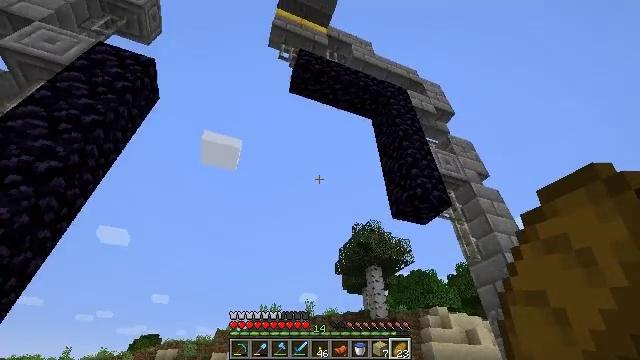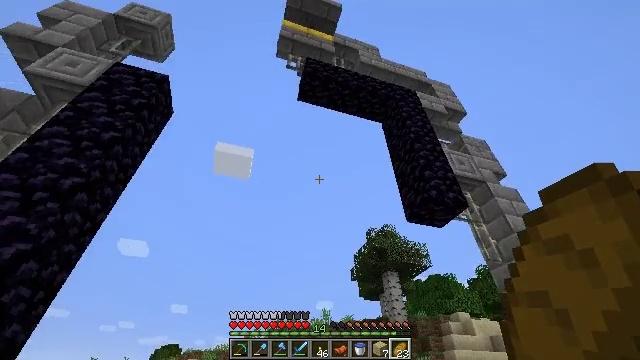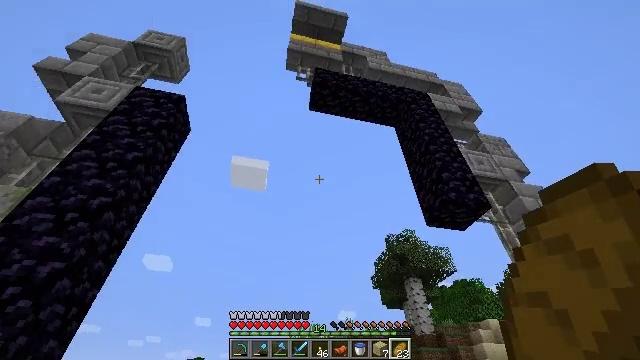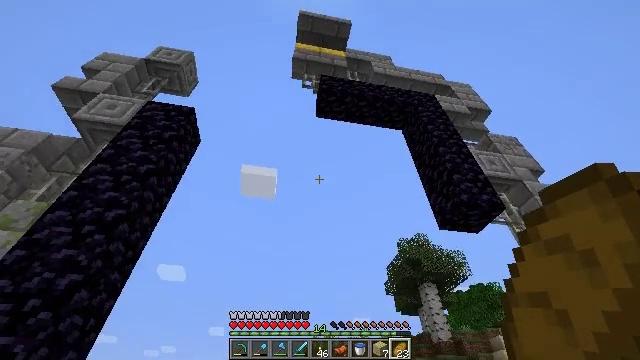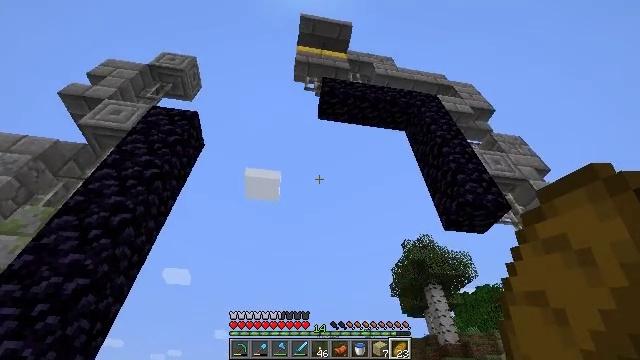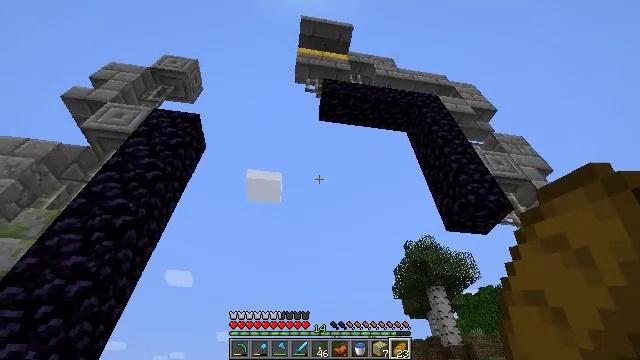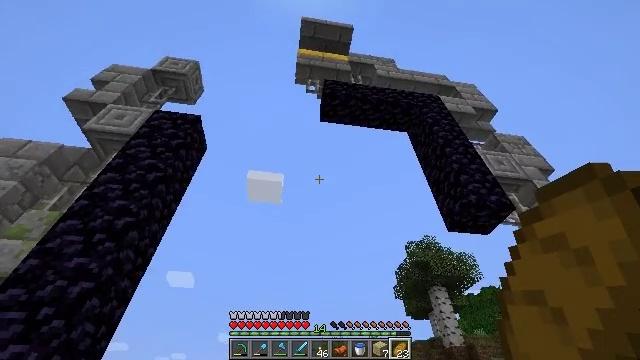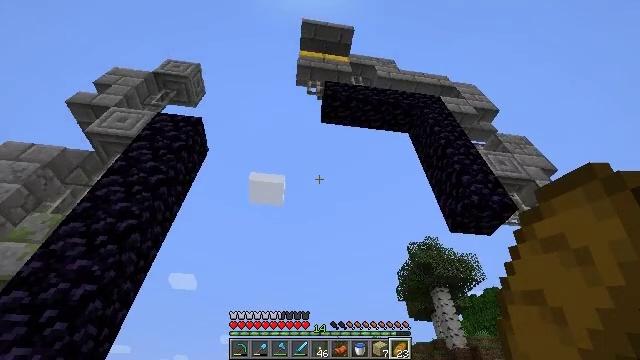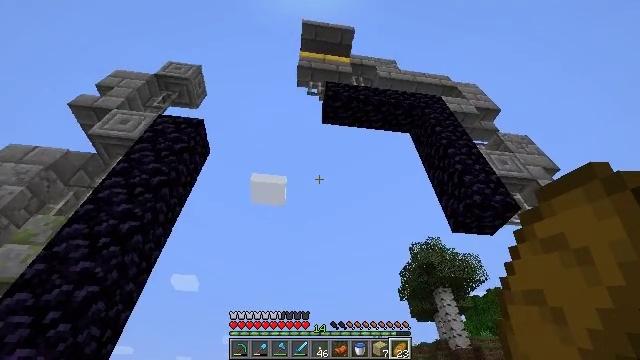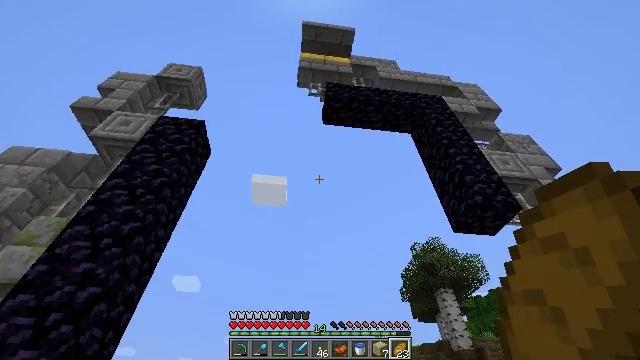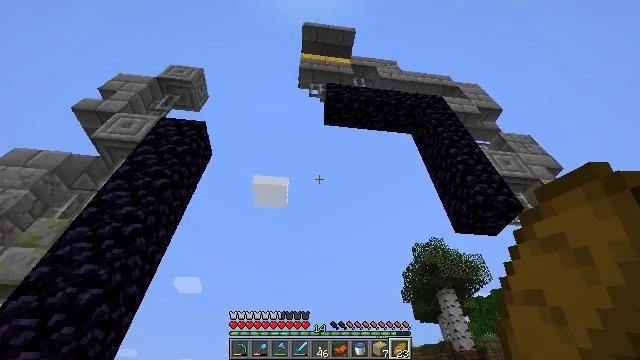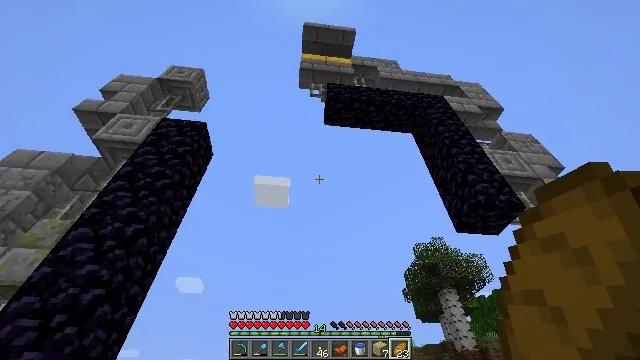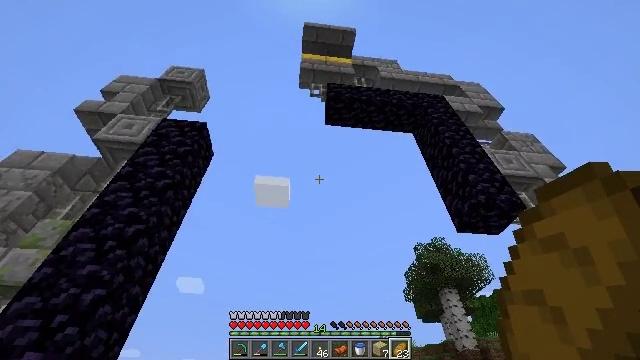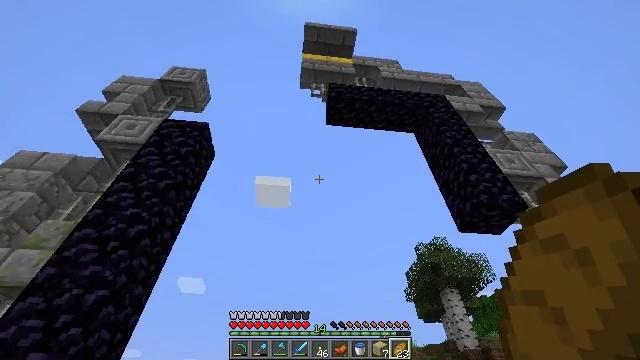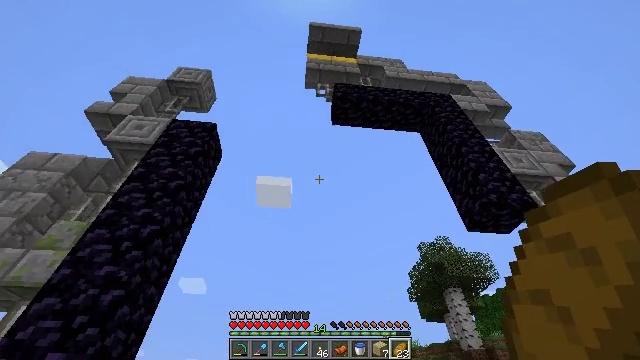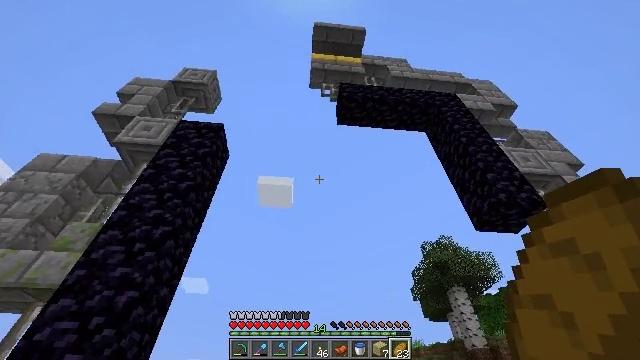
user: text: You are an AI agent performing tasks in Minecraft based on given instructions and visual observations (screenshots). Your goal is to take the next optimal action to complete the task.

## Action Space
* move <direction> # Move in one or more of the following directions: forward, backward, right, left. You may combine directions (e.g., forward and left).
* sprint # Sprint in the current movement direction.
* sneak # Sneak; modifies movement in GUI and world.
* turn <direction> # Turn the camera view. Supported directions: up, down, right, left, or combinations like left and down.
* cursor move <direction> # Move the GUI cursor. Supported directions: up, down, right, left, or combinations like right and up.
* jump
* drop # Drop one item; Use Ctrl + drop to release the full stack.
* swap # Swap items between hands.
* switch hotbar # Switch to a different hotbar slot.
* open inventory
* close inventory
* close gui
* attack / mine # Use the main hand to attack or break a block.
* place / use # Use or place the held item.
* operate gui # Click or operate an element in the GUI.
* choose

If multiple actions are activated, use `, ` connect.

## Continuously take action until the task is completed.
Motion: motion action
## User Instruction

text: Remove a snowball from the inventory.
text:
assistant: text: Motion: turn left and up
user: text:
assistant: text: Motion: turn left and up
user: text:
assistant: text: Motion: turn left and up
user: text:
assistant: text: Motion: turn left
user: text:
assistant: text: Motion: no_op
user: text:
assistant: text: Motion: no_op
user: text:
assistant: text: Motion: no_op
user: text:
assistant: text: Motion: no_op
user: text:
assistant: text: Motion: no_op
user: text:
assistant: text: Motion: no_op
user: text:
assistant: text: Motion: no_op
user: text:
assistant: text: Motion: no_op
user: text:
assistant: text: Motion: move left
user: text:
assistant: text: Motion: move left
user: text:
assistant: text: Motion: move left
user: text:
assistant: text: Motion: move left
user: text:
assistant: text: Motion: move left
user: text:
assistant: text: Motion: move left
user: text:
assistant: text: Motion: move left, jump
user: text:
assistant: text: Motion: move left, jump
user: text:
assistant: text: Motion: move left, jump
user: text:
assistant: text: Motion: move left, jump
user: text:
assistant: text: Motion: move left, jump
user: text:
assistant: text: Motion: move left, jump
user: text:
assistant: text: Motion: move left, jump
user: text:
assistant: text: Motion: move left
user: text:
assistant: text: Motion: move left
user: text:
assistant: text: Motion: move left
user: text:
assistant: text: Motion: no_op
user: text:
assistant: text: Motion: no_op